Question: I am trying to print a page.
Here is my code:
'''
private void Print(object obj)
{
PrintDialog dialog = new PrintDialog();
//if (dialog.ShowDialog() != true)
//{ return; }
Grid HaemogramReport = new Grid();
RowDefinition rowTopMargin = new RowDefinition()
{
Height = new GridLength(198)
};
RowDefinition rowPatientDetails = new RowDefinition()
{
Height = new GridLength(1, GridUnitType.Star)
};
RowDefinition rowReportHeader = new RowDefinition()
{
Height = new GridLength(66)
};
RowDefinition rowBody = new RowDefinition()
{
Height = new GridLength(8, GridUnitType.Star)
};
RowDefinition rowBottomMargin = new RowDefinition()
{
Height = new GridLength(132)
};
HaemogramReport.RowDefinitions.Add(rowTopMargin);
HaemogramReport.RowDefinitions.Add(rowPatientDetails);
HaemogramReport.RowDefinitions.Add(rowReportHeader);
HaemogramReport.RowDefinitions.Add(rowBody);
HaemogramReport.RowDefinitions.Add(rowBottomMargin);
Grid Head = new Grid();
Grid.SetRow(Head, 2);
ColumnDefinition colLeftMargin = new ColumnDefinition()
{
Width = new GridLength(1, GridUnitType.Star)
};
ColumnDefinition colHead = new ColumnDefinition()
{
Width = GridLength.Auto
};
ColumnDefinition colRightMargin = new ColumnDefinition()
{
Width = new GridLength(1, GridUnitType.Star)
};
Head.ColumnDefinitions.Add(colLeftMargin);
Head.ColumnDefinitions.Add(colHead);
Head.ColumnDefinitions.Add(colRightMargin);
TextBlock txtblockReportHeader = new TextBlock()
{
FontSize = 24,
FontWeight = FontWeights.Bold,
Text = "HAEMOGRAM REPORT",
HorizontalAlignment = HorizontalAlignment.Center,
VerticalAlignment = VerticalAlignment.Center
};
var measures = MeasureString(txtblockReportHeader);
Rectangle rectReportHeader = new Rectangle()
{
Stroke = Brushes.Black,
StrokeThickness = 1,
Width = measures.Width + 15,
Height = measures.Height + 3,
RadiusX = 7,
RadiusY = 7,
HorizontalAlignment = HorizontalAlignment.Center,
VerticalAlignment = VerticalAlignment.Center
};
Grid.SetColumn(rectReportHeader, 1);
Grid.SetColumn(txtblockReportHeader, 1);
Head.Children.Add(rectReportHeader);
Head.Children.Add(txtblockReportHeader);
HaemogramReport.Children.Add(Head);
HaemogramReport.Measure(new Size(dialog.PrintableAreaWidth, dialog.PrintableAreaHeight));
HaemogramReport.Arrange(new Rect(new Point(0, 0), HaemogramReport.DesiredSize));
dialog.PrintVisual(HaemogramReport, "Haemogram Report");
}
private Size MeasureString(TextBlock textBlock)
{
var formattedText = new FormattedText(
textBlock.Text,
CultureInfo.CurrentUICulture,
FlowDirection.LeftToRight,
new Typeface(textBlock.FontFamily, textBlock.FontStyle, textBlock.FontWeight, textBlock.FontStretch),
textBlock.FontSize,
Brushes.Black);
return new Size(formattedText.Width, formattedText.Height);
}
'''
Here is Print :

I want the rectangle and the textblock to be horizontally centered. But I think * sized columns are not working as it should.
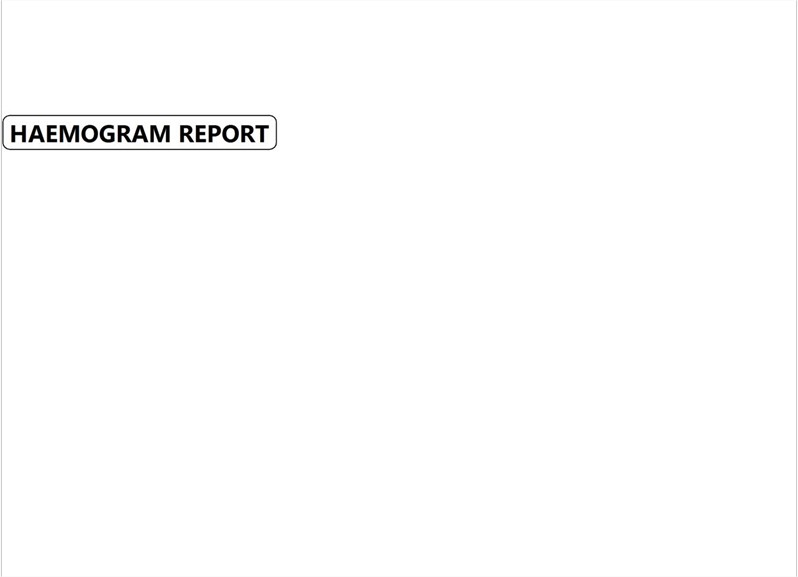
Answer: I have got it.
I have to set the width of the grid to the width of the printable area.
Here is the code:
'''
Head.Width = dialog.PrintableAreaWidth;
'''